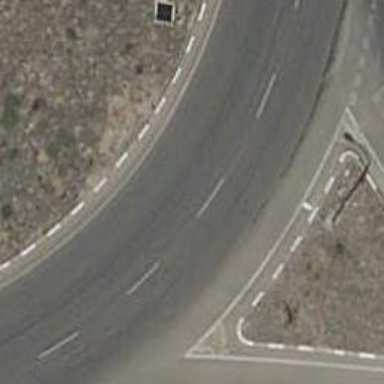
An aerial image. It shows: Primary highway intersecting roundabout.